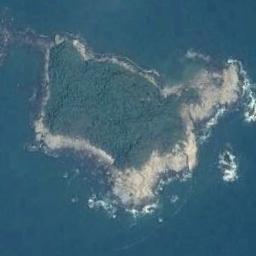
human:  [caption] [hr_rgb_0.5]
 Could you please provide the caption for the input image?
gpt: The island with dense vegetation is surrounded by green waters .

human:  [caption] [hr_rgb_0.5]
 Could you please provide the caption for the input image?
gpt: There are many trees on the island .

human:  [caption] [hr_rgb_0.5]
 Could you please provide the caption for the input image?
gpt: The irregularly shaped green island is surrounded by blue sea water, The island is full of green plants and there is a circle of white sand beaches .

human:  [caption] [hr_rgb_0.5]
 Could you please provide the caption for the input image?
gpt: The island in the middle is bigger .

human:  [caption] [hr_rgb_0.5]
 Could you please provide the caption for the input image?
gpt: There are many green trees and yellow beaches on the island .